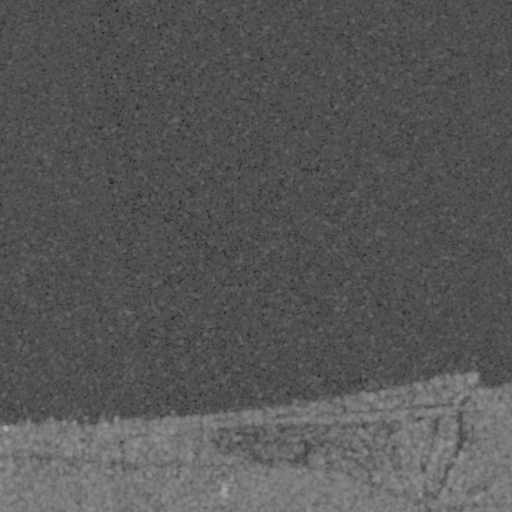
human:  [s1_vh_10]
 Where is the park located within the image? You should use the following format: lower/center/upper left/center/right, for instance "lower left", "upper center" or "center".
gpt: The park is located in the lower right of the image.
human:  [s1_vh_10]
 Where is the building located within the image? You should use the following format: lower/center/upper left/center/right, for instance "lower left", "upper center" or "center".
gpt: The building is located in the lower of the image.
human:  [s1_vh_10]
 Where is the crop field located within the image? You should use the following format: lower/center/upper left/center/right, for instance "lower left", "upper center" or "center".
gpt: There is no crop field in the image.

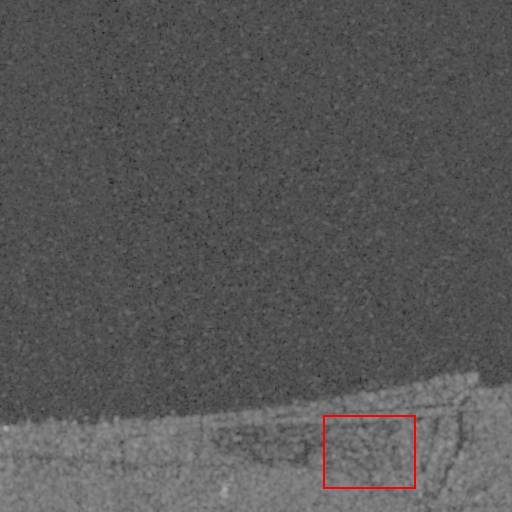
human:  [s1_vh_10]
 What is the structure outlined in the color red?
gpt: The structure outlined in red is a park.
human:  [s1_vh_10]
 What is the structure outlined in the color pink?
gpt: There is no pink outline.